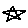
Label: star